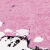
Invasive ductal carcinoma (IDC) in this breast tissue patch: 0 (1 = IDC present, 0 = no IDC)